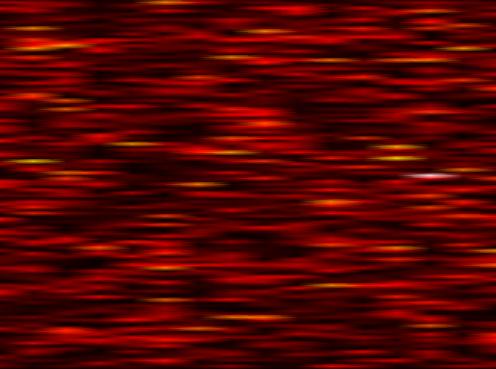
Label: OFDM